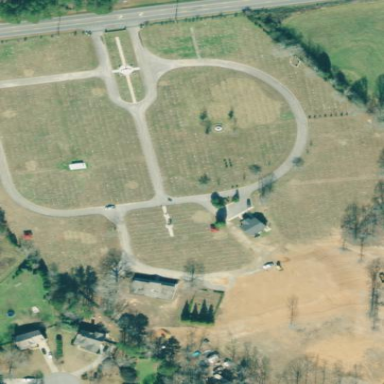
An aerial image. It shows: Cemetery.